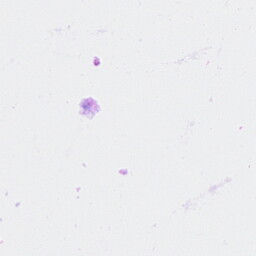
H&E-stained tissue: Breast